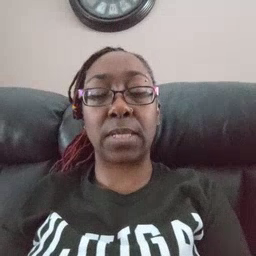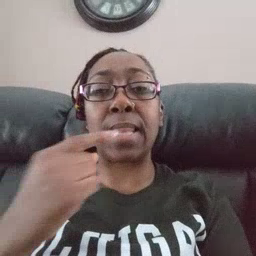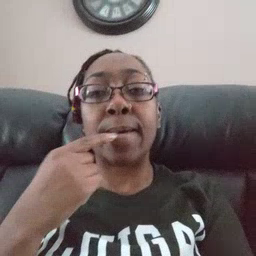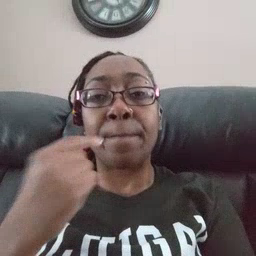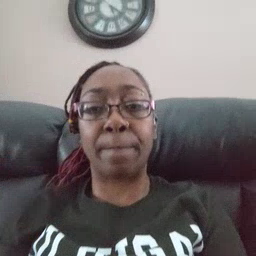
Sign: lips